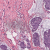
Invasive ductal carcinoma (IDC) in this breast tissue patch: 1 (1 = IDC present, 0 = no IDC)